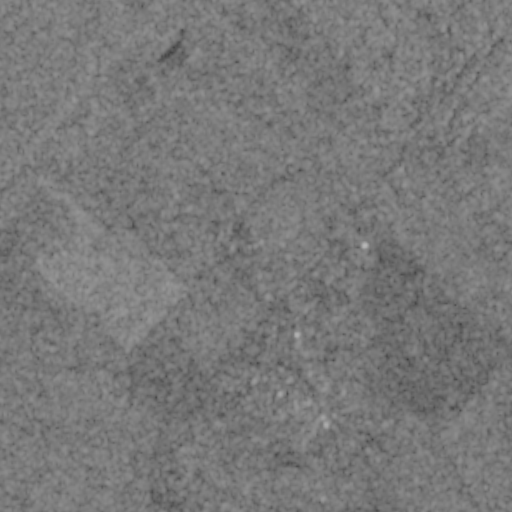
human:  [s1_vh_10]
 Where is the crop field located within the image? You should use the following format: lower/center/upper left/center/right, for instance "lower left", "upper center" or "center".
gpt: The crop field is located in the lower right of the image.
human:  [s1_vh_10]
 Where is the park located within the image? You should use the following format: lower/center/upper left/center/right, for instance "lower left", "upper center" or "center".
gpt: The park is located in the lower right of the image.
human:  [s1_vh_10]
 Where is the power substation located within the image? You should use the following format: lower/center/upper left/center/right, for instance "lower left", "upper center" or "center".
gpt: The power substation is located in the upper right of the image.
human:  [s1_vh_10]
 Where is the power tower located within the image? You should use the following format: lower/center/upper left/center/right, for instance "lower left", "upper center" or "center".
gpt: The power tower is located in the upper right of the image.
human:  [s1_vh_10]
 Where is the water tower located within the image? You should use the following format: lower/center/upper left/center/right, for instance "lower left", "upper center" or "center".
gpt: The water tower is located in the lower center of the image.
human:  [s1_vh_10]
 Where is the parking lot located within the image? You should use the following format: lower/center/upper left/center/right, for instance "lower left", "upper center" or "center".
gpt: There is no parking lot in the image.

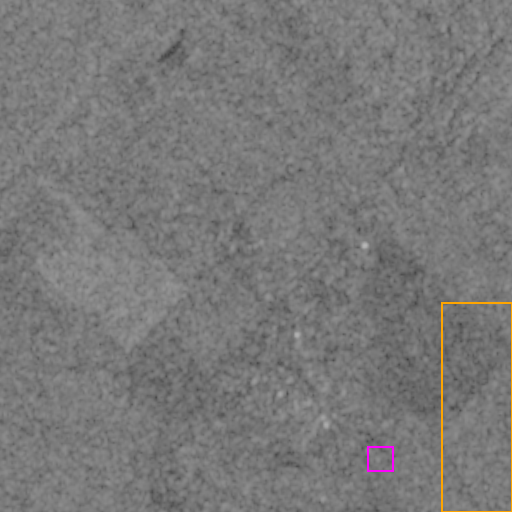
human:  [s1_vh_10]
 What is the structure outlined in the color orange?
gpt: The structure outlined in orange is a crop field.
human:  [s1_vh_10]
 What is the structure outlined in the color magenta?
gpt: The structure outlined in magenta is a park.
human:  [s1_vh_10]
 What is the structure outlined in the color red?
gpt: There is no red outline.